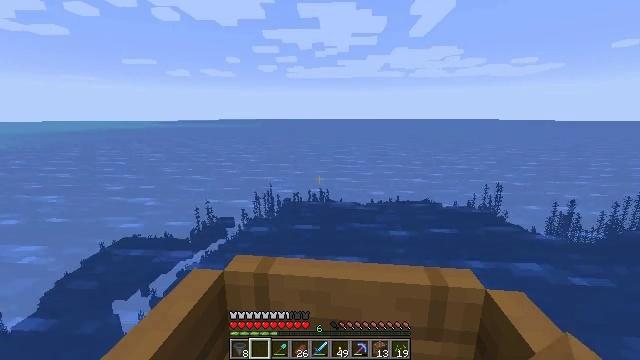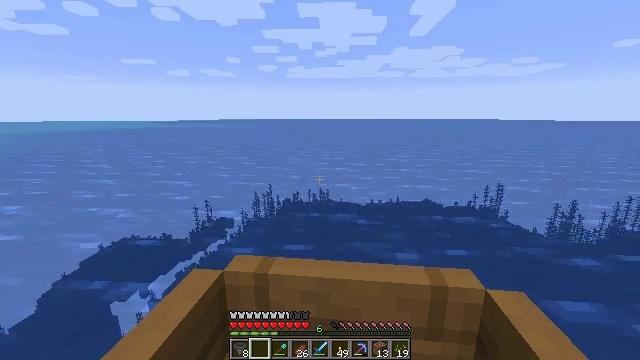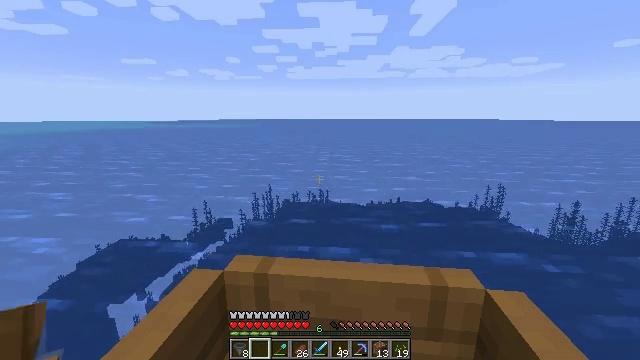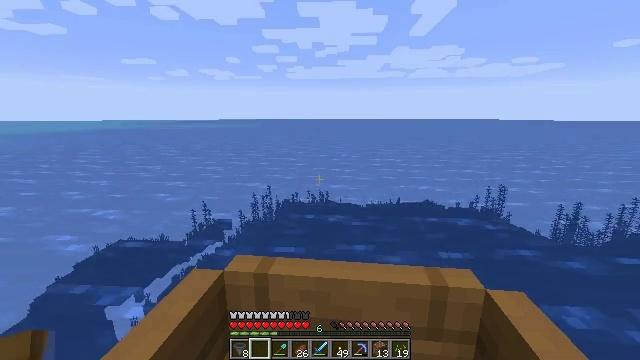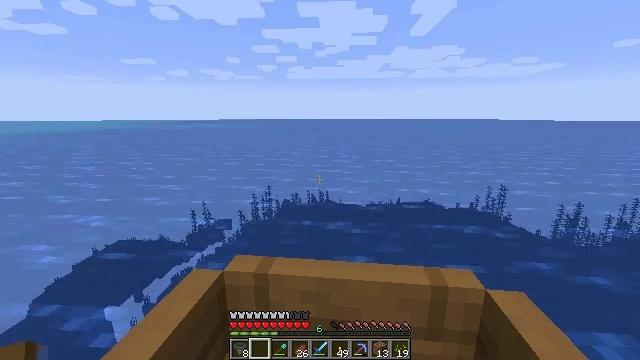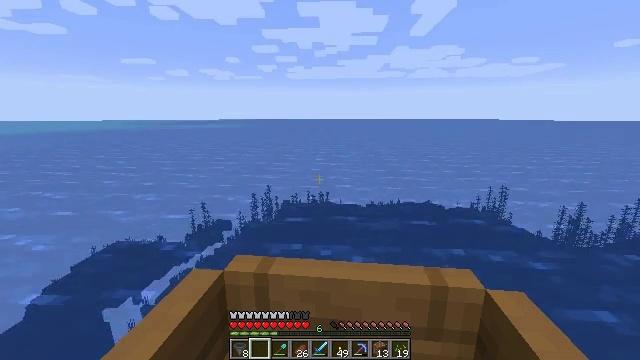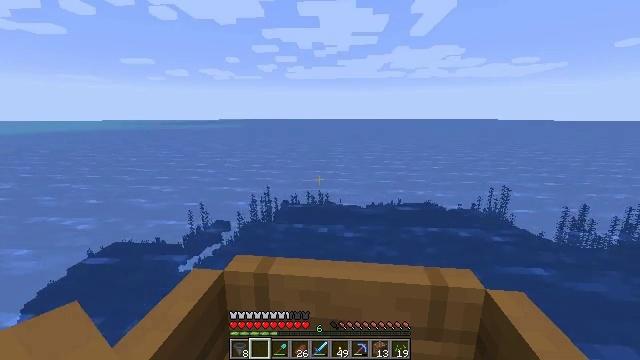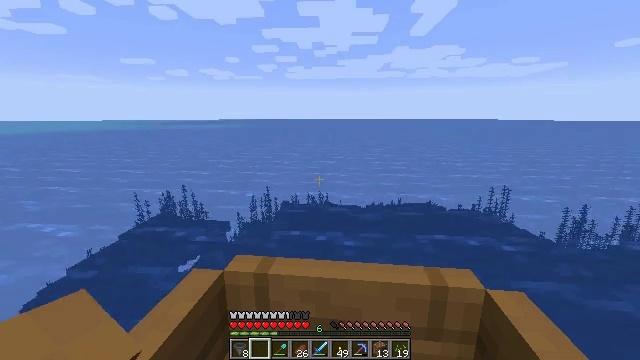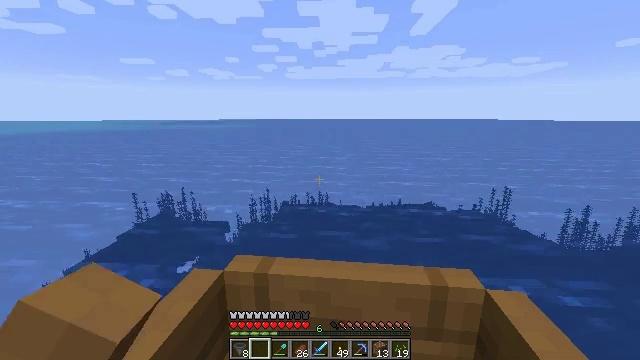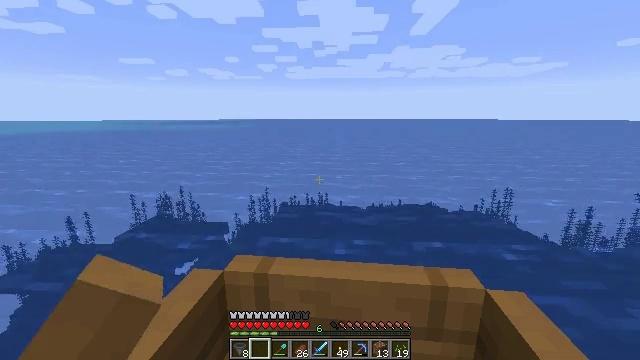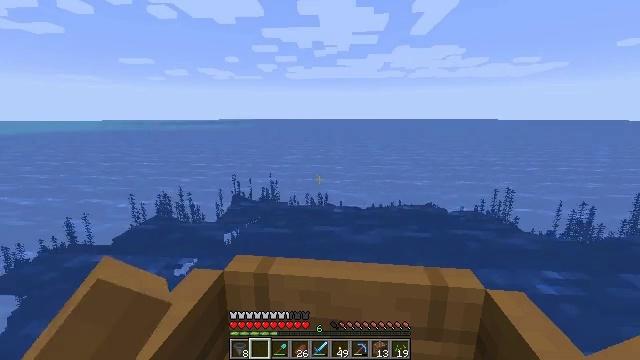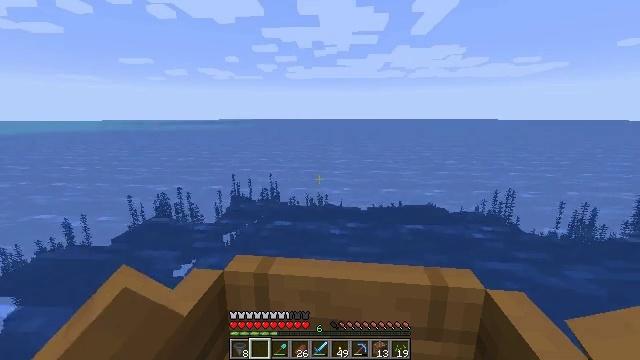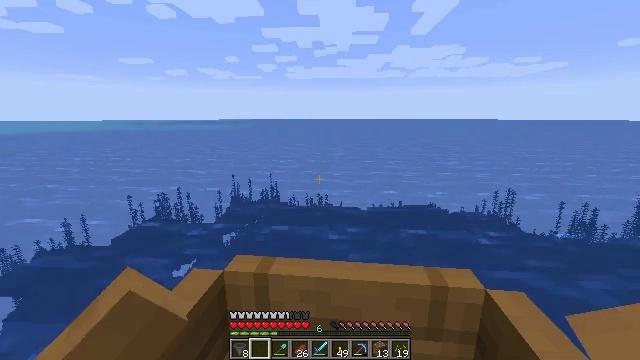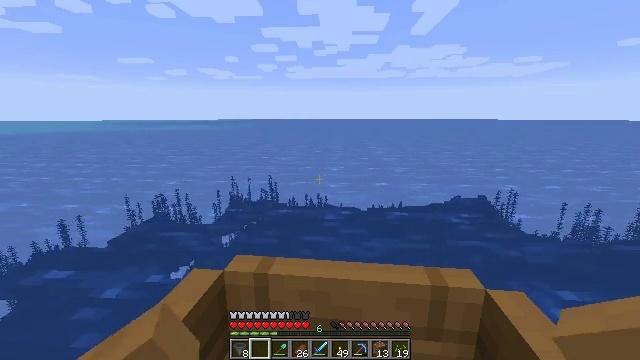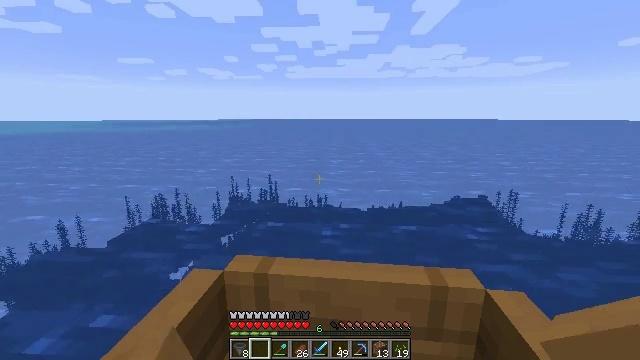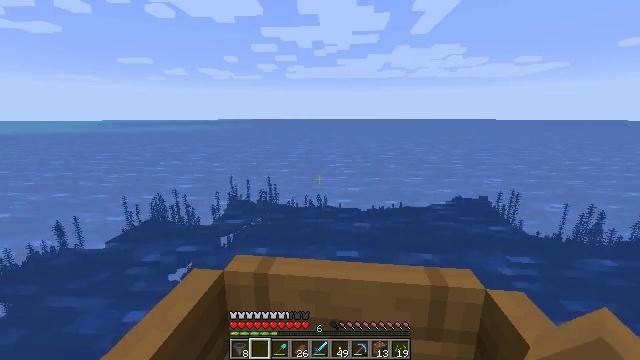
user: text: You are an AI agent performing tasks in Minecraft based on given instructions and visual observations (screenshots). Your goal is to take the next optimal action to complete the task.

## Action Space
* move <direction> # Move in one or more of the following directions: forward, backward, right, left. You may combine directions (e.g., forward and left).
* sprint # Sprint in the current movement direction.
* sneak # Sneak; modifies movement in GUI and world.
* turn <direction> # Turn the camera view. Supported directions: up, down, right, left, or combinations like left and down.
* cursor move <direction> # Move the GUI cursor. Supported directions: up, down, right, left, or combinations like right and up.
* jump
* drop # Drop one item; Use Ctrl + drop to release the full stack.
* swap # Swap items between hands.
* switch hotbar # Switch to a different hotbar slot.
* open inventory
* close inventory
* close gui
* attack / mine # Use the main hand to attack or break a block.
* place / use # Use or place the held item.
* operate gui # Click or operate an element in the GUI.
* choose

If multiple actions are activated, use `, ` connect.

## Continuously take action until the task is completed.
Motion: motion action
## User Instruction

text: Get cactus from the sandy areas.
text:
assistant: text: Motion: move forward
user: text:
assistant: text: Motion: move forward
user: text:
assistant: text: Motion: move forward
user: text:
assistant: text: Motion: move forward
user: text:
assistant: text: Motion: move forward
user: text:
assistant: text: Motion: move forward
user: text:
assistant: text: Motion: move forward
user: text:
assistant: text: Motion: move forward
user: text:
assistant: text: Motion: move forward
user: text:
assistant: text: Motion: move forward
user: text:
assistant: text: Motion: move forward
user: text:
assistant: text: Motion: move forward
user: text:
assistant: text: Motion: move forward
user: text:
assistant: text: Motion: move forward
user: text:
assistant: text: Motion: move forward
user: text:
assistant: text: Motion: move forward
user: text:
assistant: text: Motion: move forward
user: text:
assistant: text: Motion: move forward
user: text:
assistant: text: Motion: move forward
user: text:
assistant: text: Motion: move forward
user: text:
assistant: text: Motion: move forward
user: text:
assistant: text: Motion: move forward
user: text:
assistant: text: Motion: move forward
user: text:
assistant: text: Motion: move forward
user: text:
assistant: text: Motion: move forward
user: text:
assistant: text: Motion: move forward
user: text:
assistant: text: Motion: move forward
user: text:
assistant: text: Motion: move forward
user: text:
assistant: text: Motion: move forward
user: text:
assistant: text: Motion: move forward